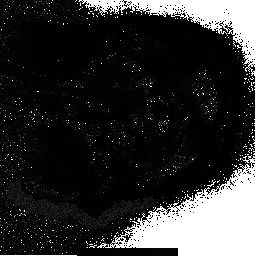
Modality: T2starmap
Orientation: sagittal
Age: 70
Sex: female
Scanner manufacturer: siemens
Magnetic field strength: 3 T
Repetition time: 0.043 s
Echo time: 0.00184 s